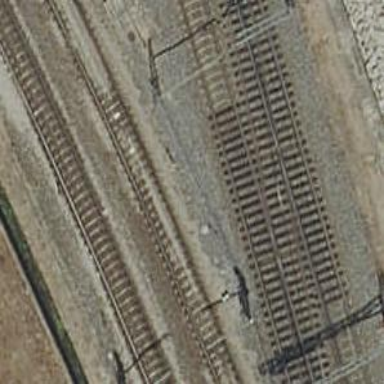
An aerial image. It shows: Railway track with contact lines for electrification.